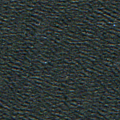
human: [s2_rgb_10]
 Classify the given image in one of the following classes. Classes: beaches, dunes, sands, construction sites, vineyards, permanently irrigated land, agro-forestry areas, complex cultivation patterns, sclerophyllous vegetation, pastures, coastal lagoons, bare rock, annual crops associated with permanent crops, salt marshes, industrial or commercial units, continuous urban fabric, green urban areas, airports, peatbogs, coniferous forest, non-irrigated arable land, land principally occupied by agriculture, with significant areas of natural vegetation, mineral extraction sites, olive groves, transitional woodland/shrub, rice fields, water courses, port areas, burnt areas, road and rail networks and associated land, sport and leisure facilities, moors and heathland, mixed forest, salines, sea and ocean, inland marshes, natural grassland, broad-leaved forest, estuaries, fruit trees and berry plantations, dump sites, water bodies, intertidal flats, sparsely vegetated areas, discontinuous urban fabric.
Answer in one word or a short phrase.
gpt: sea and ocean